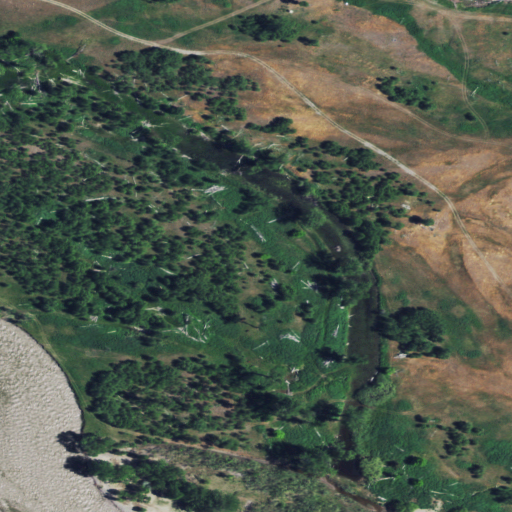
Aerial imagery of island in Montana named Westover Island containing woody wetlands, grassland, shrub, open water, and herbaceous wetlands